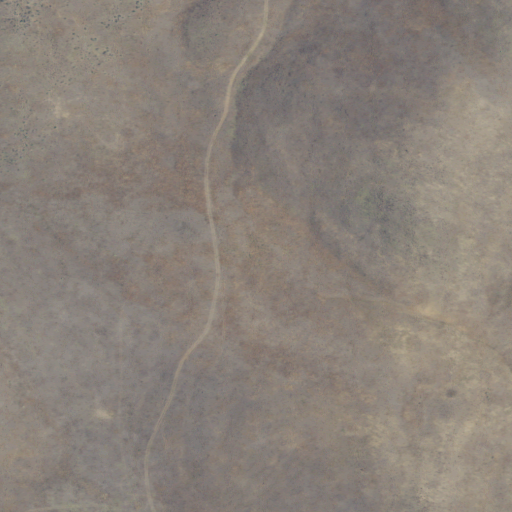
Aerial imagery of plain(s) in Oregon named Coyote Flat containing grassland and shrub